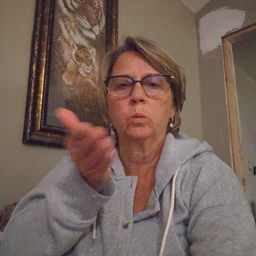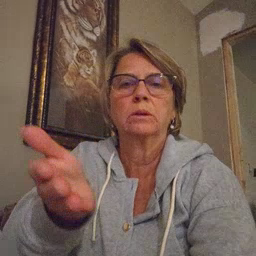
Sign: boat